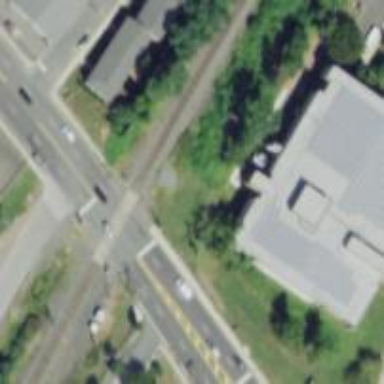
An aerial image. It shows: Crossing for the railway.